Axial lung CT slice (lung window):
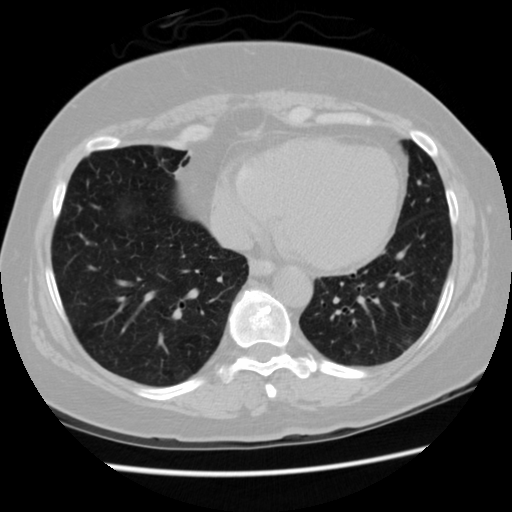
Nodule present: no